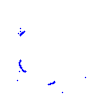
Particle: proton